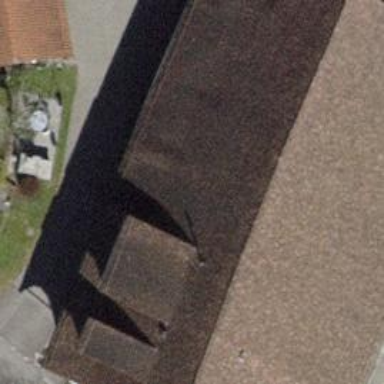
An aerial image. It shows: Farm building.